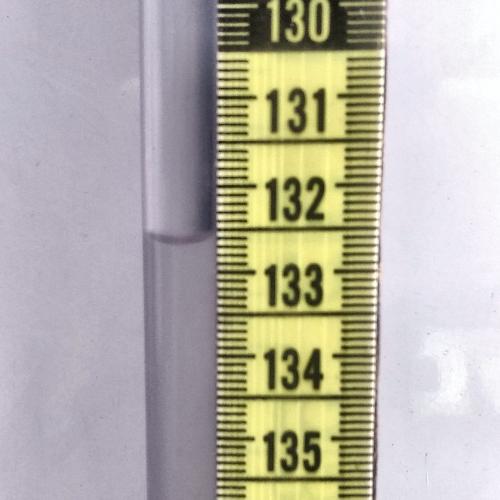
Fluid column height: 132.6 cm